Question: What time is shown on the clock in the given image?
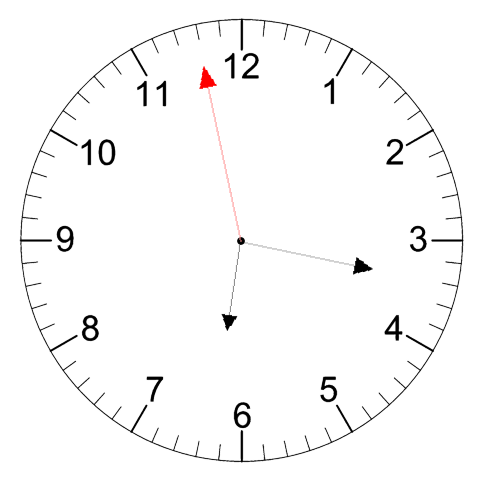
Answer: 06:16:58